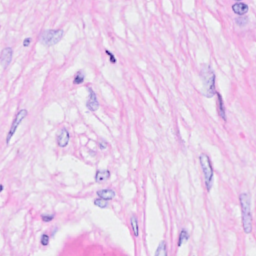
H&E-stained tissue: Breast